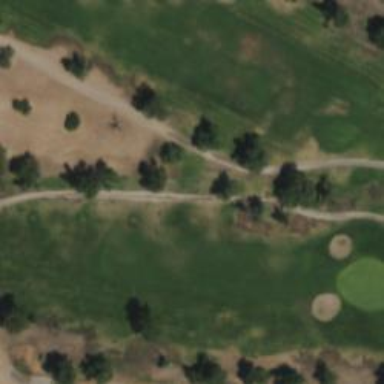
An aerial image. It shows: Path for golf carts.